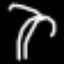
Label: palm tree